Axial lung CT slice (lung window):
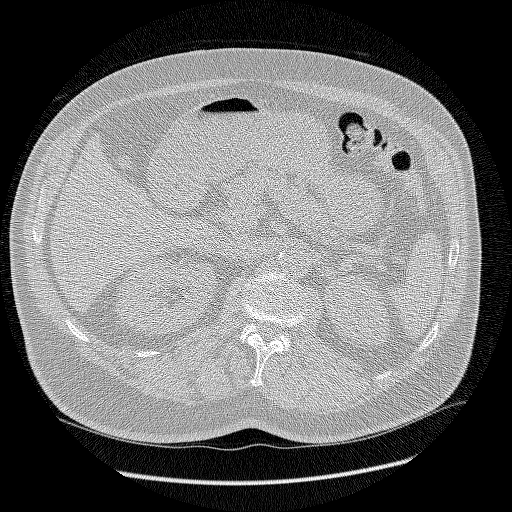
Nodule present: no